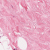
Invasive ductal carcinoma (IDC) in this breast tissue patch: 0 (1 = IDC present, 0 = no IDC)